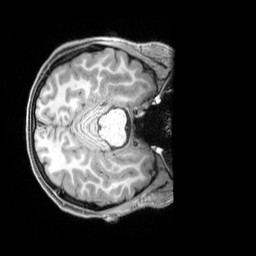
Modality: T1w
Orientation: axial
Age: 20
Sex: female
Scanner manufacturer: siemens
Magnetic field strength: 3 T
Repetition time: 2.3 s
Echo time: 0.00298 s